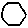
Label: hexagon